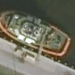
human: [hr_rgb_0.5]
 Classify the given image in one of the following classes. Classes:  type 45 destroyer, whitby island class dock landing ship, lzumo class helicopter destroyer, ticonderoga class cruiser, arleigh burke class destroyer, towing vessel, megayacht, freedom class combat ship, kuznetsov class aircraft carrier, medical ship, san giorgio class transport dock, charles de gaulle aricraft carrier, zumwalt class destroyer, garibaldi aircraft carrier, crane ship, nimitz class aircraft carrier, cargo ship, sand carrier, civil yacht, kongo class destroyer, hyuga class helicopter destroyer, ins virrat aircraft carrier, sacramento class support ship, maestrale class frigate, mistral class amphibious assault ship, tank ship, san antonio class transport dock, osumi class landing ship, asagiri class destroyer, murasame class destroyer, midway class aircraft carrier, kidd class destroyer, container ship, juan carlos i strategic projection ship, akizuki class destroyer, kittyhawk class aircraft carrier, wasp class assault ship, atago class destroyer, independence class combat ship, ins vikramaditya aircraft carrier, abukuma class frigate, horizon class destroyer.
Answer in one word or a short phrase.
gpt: Towing vessel